Field crop: maize
Growth stage: 2
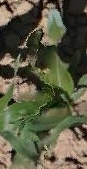
Species: maize